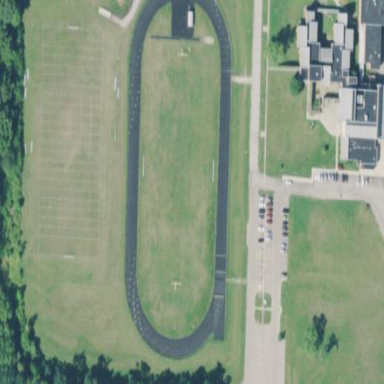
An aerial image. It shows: Athletics track located in leisure land area.